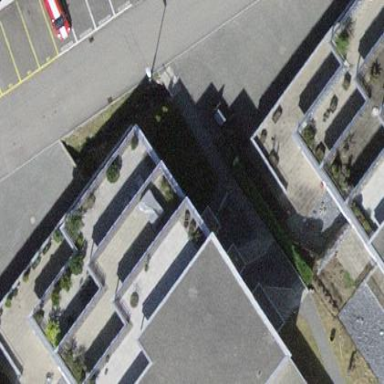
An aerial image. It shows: Image showing building with apartments.